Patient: sex M, age 81
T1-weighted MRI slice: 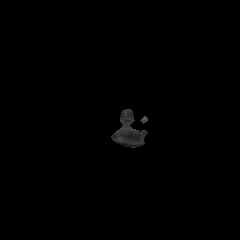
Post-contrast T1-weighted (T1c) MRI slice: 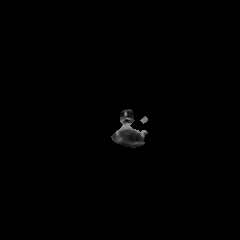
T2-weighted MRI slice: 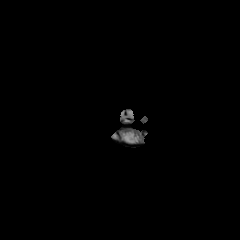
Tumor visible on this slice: no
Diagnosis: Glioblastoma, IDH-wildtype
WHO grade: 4